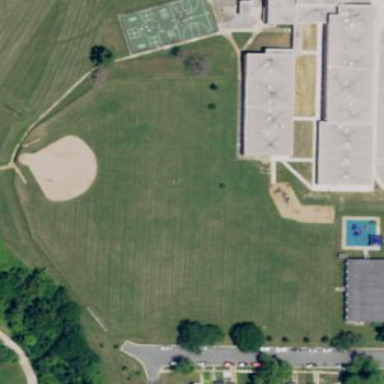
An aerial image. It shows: School.